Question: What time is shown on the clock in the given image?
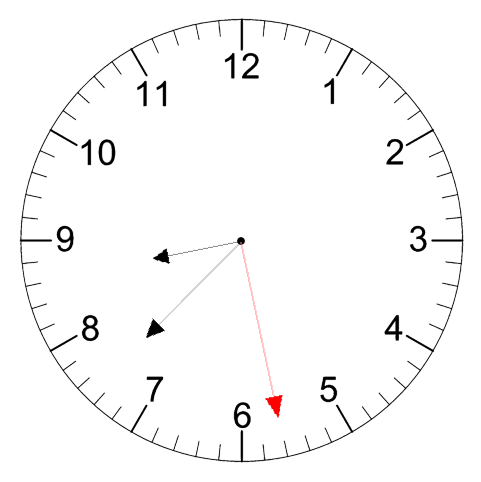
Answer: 08:37:28